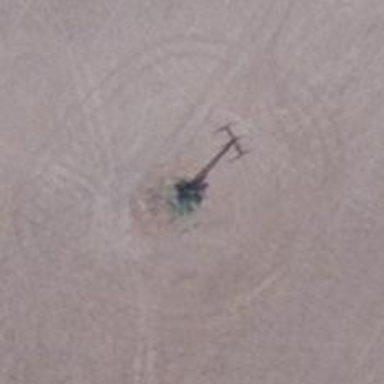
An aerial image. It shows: Power pole.